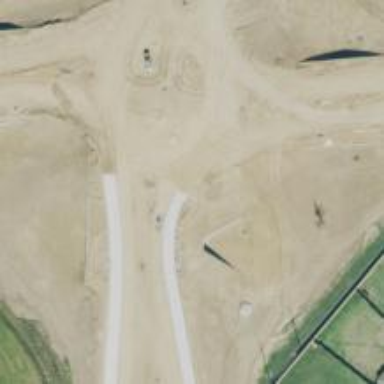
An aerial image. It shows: Secondary road around roundabout.